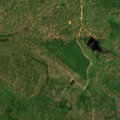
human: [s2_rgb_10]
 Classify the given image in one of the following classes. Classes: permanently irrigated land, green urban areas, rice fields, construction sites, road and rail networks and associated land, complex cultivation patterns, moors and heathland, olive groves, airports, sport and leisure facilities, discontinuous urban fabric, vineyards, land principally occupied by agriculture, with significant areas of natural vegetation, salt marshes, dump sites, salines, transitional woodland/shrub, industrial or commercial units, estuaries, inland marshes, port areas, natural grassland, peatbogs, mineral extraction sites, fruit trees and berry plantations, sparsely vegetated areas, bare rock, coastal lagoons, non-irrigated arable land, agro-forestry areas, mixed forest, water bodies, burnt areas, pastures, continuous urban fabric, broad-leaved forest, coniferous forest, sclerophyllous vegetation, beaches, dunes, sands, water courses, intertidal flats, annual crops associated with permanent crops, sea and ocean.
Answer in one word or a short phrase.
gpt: continuous urban fabric